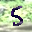
Label: 5